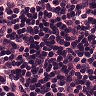
Metastatic tissue present: no